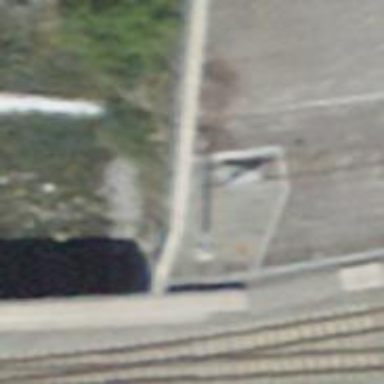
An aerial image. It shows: Railway buffer stop.